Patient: sex F, age 26
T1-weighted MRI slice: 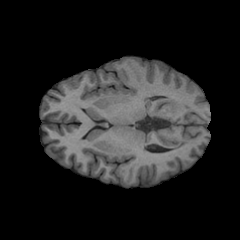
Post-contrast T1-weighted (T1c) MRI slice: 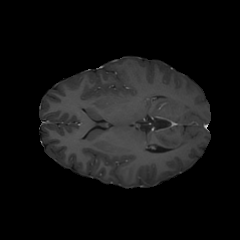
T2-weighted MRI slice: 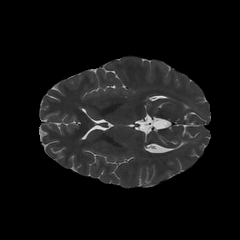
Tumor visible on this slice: no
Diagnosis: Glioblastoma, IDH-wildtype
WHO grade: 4